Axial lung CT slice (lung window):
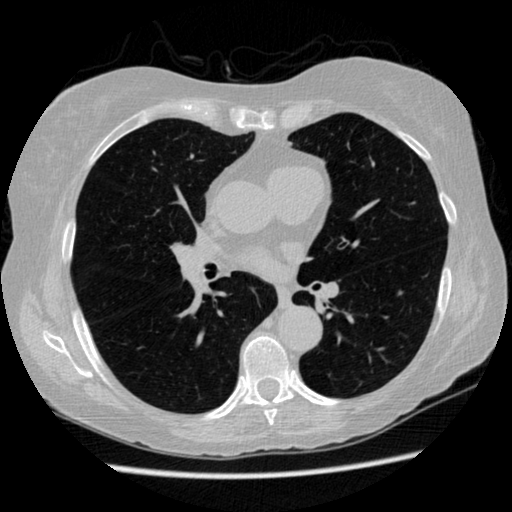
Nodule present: no